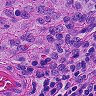
Metastatic tissue present: no